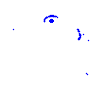
Particle: electron